Question: I have several weighted values for which I am taking a weighted average. I want to calculate a weighted standard deviation using the weighted values and weighted average. How would I modify the typical standard deviation to include weights on each measurement?
This is the standard deviation formula I am using.

When I simply use each weighted value for '' and the weighted average for 'ar{}', the result seems smaller than it should be.
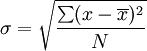
Answer: I just found <URL> page discussing data of equal significance vs weighted data. The correct way to calculate the biased weighted estimator of variance is
,
though the following, on-the-fly implementation, is more efficient computationally as it does not require calculating the weighted average before looping over the sum on the weighted differences squared
.
Despite my skepticism, I tried both and got the exact same results.
Note, be sure to use the weighted average
.